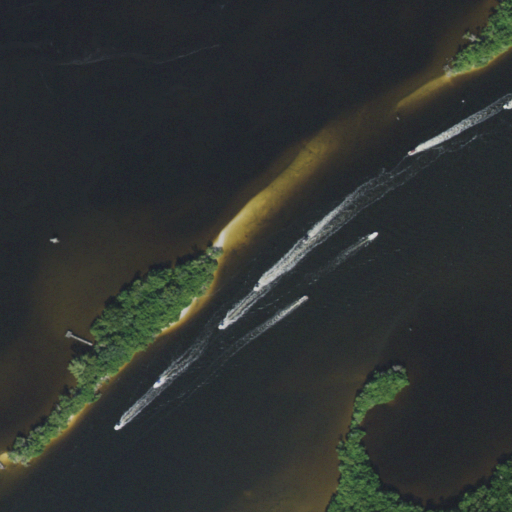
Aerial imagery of island in Florida named Big Shell Island containing open water and woody wetlands